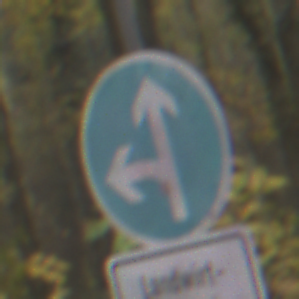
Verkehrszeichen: VorgeschriebeneFahrtrichtungGeradeausOderLinks
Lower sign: BesondereFahrzeugeUndTransportgueter6
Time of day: MorningAfternoon
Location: Outdoor (Nature)
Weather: Overcast
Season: Autumn
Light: Natural